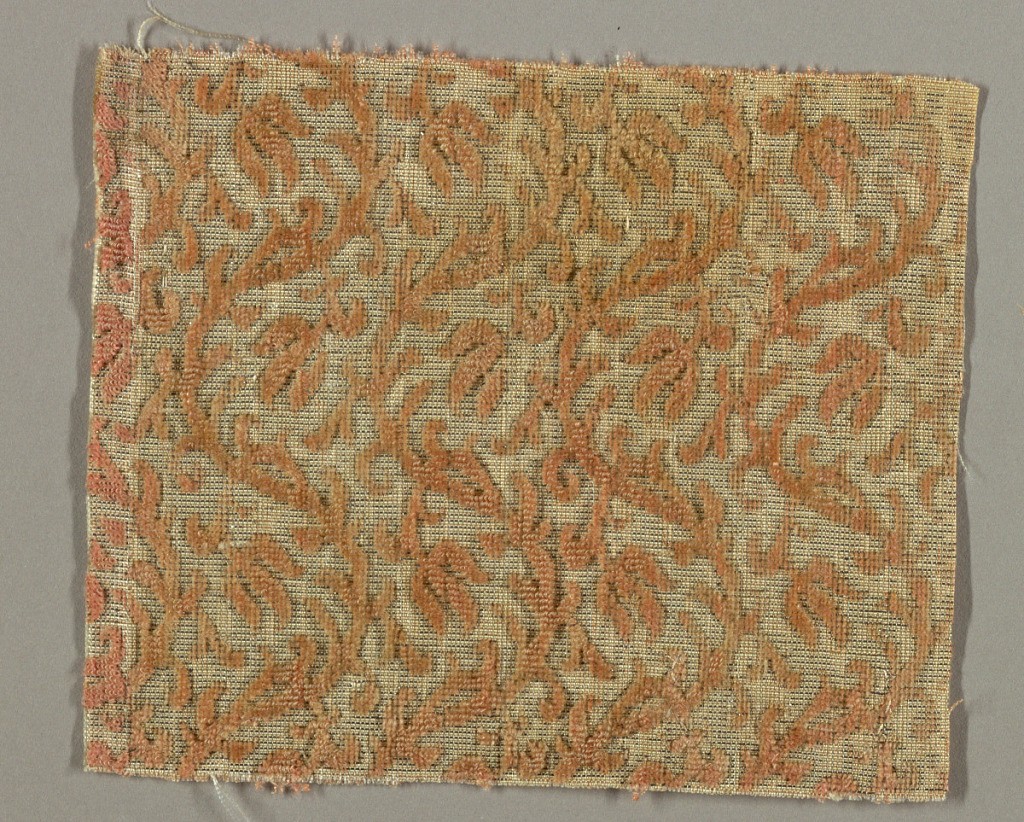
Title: Fragment
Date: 16th–17th century
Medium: silk, metallic thread Technique: cut and uncut supplementary warp pile (velvet) in a woven foundation
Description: Small fragment of rose-colored cut and uncut velvet on a white foundation shot with metallic threads in an undulating vine pattern.